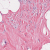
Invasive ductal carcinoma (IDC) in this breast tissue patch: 1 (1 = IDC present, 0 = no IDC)